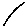
Label: line